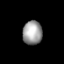
Tissue: prostate
Cell type: T cells
Senescence score: 0.3085
Nuclear area (px): 456
Mean DAPI intensity: 157.079